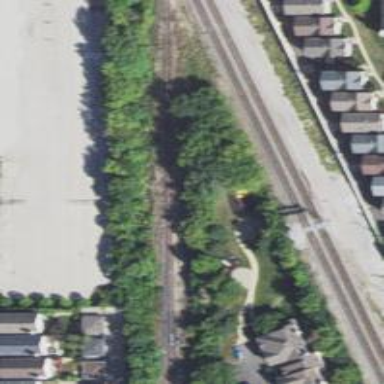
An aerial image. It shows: Abandoned railway siding.